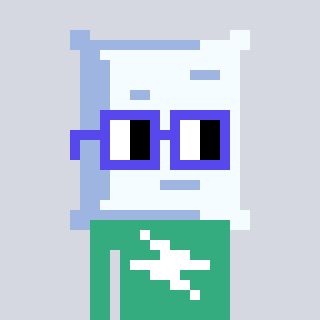
a pixel art character with square blue glasses, a pillow-shaped head and a teal-colored body on a cool background